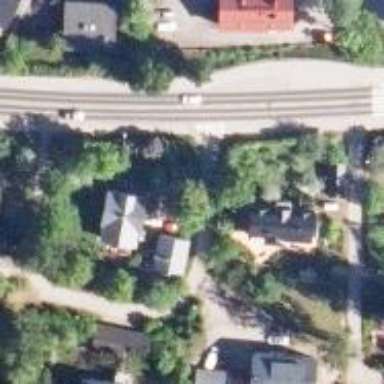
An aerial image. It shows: Marked road crossing.